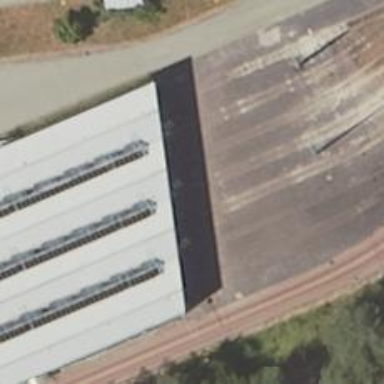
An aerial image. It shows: Tram railway running through yard with contact lines for electrification.